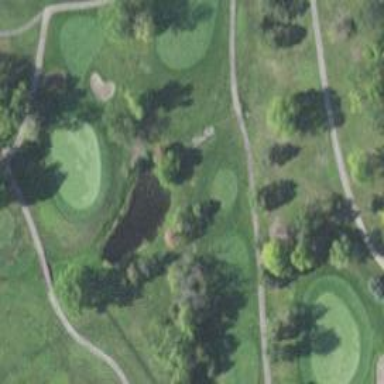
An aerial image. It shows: Service road designated as golf cart path.